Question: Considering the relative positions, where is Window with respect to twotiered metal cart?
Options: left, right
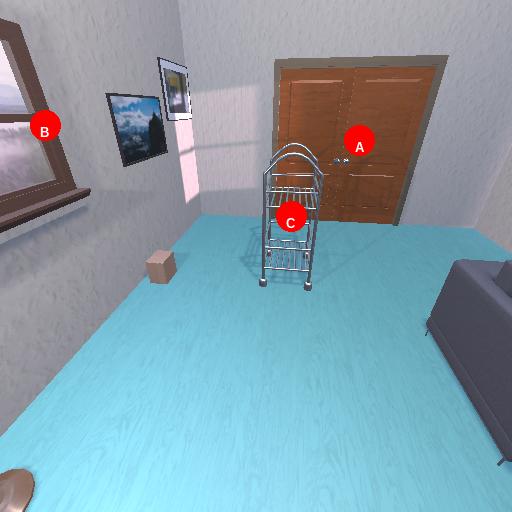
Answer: left